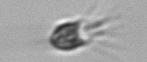
Label: Balanion